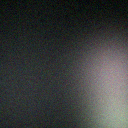
Screen state: off